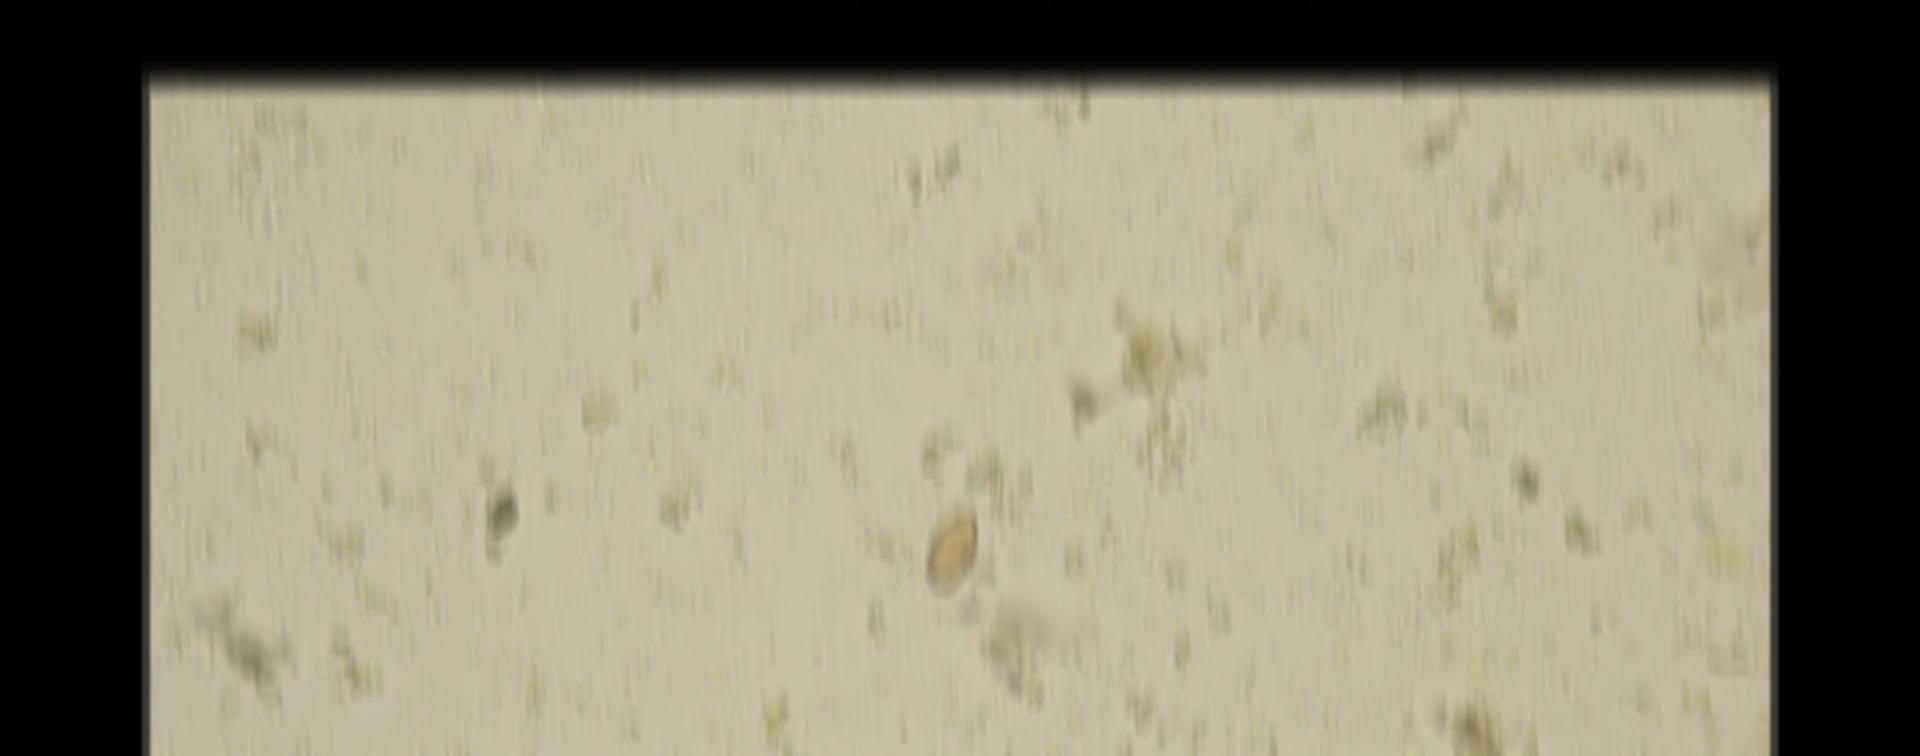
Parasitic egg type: Opisthorchis viverrine